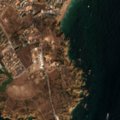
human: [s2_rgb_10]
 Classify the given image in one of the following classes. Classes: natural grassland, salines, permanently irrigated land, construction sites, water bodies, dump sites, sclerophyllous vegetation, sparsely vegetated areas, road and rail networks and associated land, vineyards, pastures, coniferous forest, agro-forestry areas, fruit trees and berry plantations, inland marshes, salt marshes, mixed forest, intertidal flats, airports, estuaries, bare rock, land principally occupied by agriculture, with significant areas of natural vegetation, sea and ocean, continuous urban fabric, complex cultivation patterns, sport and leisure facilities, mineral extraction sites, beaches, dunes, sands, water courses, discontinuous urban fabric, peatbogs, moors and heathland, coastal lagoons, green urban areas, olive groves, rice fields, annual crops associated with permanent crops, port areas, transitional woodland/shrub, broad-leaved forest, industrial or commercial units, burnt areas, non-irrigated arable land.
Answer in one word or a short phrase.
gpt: discontinuous urban fabric, natural grassland, sclerophyllous vegetation, sea and ocean